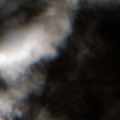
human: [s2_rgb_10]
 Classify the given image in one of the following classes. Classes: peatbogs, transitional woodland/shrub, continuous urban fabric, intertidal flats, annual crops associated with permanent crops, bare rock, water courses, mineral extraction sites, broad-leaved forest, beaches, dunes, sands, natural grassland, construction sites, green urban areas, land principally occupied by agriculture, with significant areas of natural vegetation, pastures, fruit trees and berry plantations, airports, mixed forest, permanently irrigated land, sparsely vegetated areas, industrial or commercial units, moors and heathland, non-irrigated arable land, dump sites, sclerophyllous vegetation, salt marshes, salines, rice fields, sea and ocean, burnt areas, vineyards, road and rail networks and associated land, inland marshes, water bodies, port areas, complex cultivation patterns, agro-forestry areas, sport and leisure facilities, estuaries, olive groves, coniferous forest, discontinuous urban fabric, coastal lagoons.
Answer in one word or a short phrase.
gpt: moors and heathland, transitional woodland/shrub, peatbogs